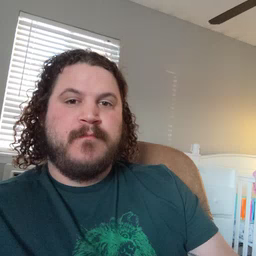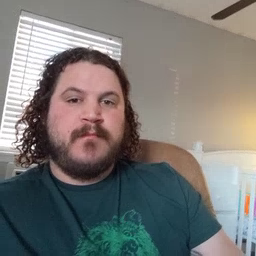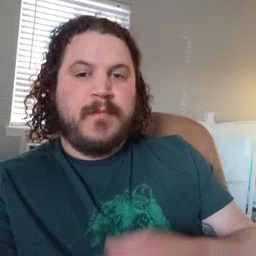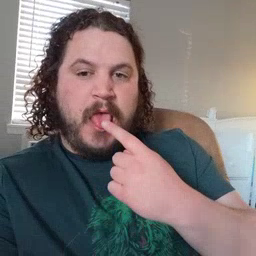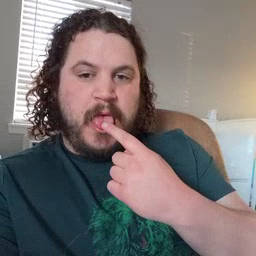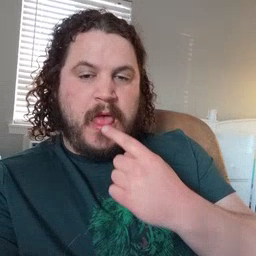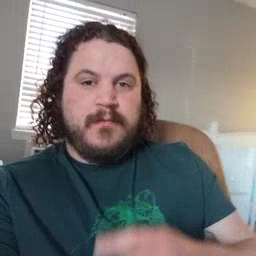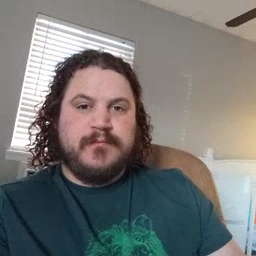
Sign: tongue